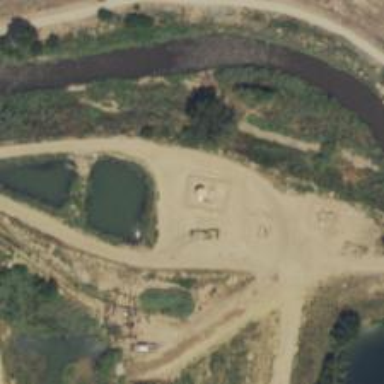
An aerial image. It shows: Storage tank with man-made structure.